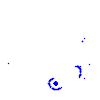
Particle: kaon